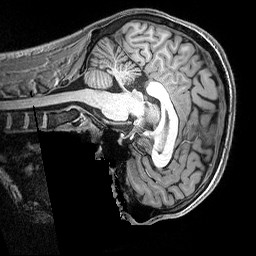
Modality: T1w
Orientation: sagittal
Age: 29
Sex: male
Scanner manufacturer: siemens
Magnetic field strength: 3 T
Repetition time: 2.3 s
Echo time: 0.00291 s